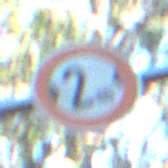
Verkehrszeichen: TatsaechlicheBreite2
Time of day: MorningAfternoon
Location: Outdoor (Nature)
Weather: Clear
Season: NotSpecified
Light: Natural